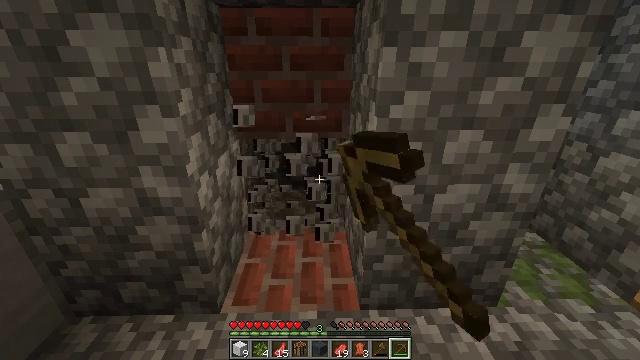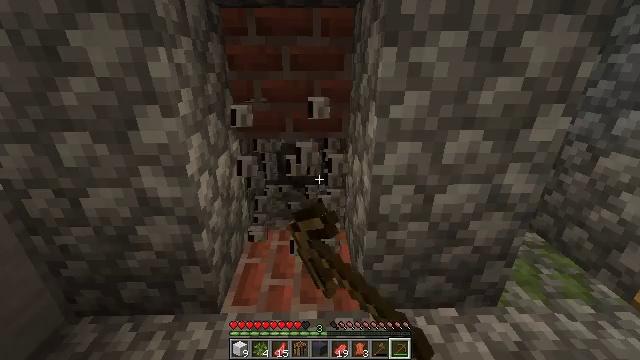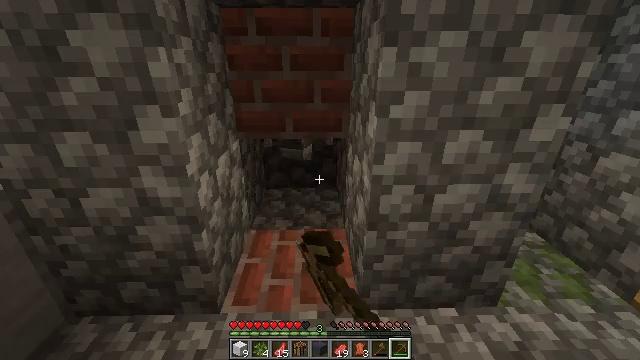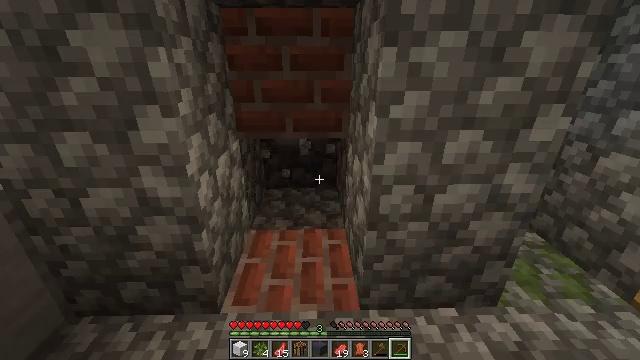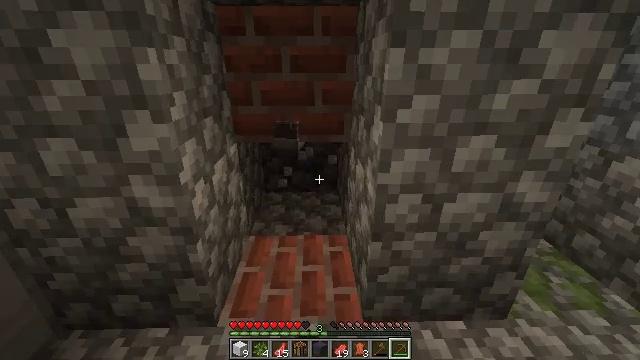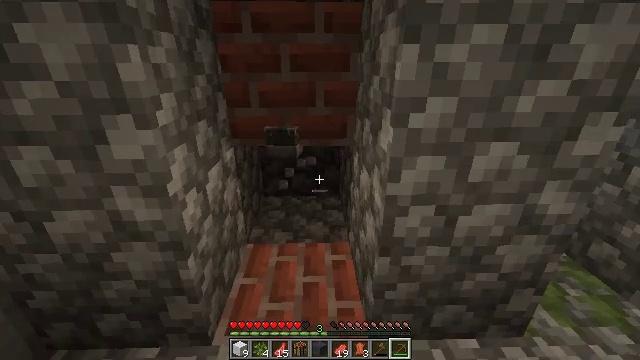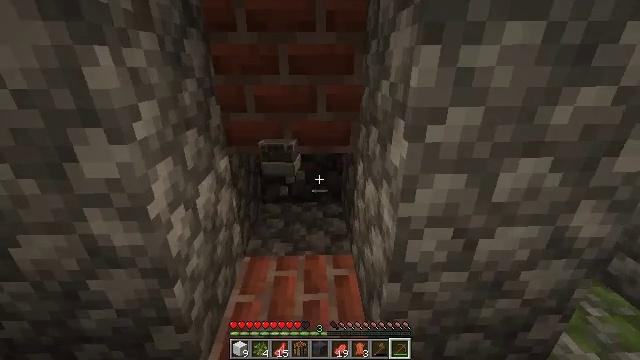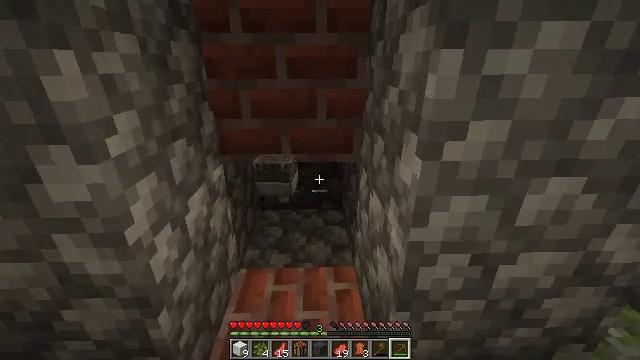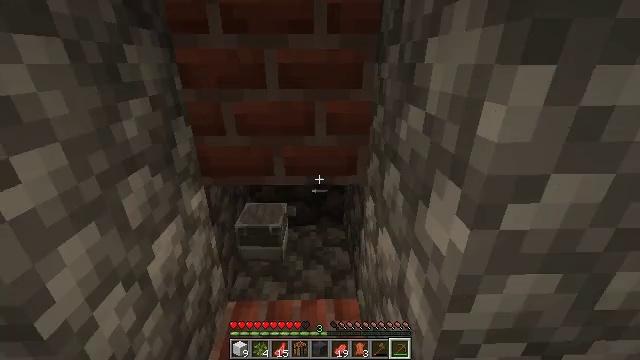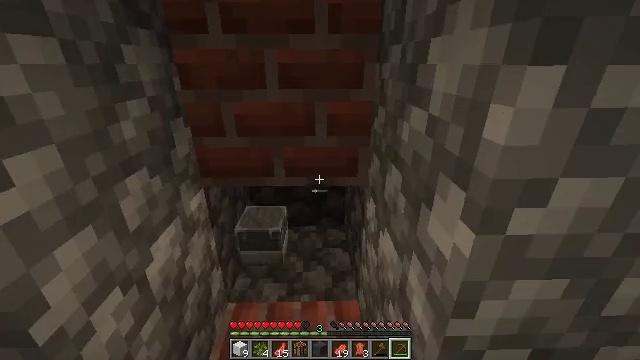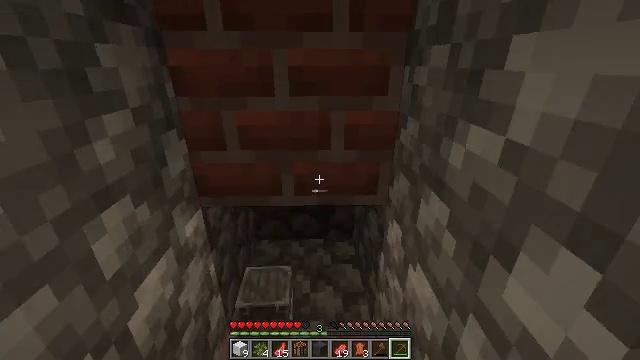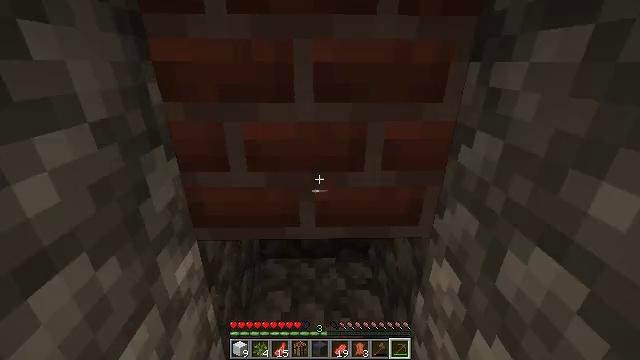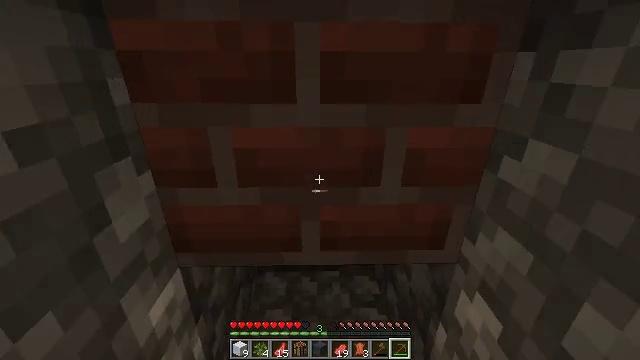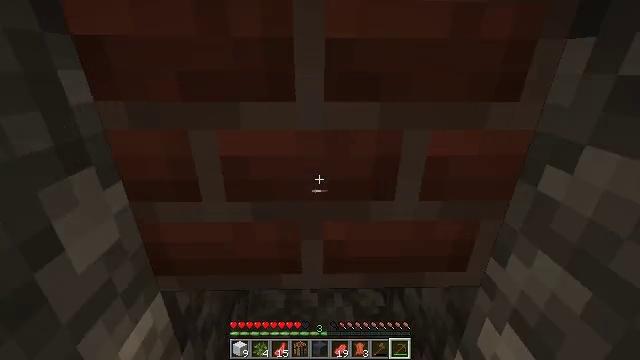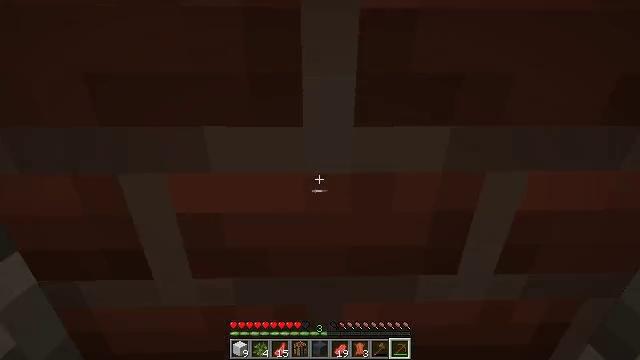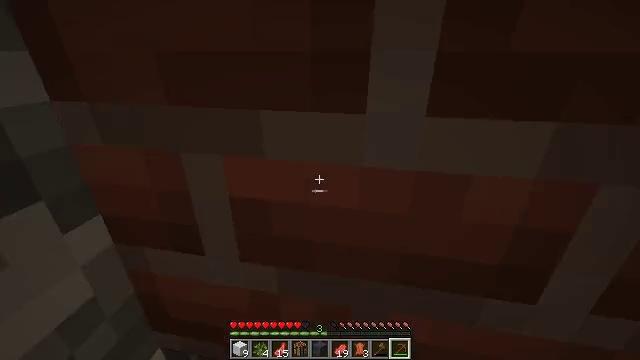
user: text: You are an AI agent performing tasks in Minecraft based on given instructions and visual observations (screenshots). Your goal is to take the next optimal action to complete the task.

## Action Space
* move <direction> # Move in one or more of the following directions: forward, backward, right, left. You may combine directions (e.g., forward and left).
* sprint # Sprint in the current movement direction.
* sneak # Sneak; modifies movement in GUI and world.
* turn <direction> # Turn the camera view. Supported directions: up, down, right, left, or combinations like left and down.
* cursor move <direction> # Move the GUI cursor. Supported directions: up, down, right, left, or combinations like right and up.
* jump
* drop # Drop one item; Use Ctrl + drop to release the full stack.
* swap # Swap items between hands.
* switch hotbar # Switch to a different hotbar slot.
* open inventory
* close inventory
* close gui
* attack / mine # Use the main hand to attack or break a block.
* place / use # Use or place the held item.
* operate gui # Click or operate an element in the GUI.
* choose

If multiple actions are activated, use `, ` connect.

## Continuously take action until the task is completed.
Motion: motion action
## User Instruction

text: Pick up the white bed by breaking it.
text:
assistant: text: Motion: attack / mine
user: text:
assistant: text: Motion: attack / mine
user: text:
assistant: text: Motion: attack / mine
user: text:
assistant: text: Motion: move forward, attack / mine
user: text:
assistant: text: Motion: move forward
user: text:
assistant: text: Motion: move forward
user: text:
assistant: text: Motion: move forward
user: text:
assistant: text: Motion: move forward
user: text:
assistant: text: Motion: move forward and move left
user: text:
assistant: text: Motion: move forward and move left
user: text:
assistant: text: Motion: move forward
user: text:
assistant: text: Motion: move forward
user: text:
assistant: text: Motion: move forward
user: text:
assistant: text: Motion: move forward
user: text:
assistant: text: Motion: turn left and down
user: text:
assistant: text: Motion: turn left and down
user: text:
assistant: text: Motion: turn left
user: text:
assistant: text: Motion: turn left
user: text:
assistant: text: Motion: turn left
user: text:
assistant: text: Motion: no_op
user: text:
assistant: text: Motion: no_op
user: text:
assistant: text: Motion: move forward
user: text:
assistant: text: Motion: move forward, turn right
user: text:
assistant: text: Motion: move forward, turn right
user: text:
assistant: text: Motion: move forward
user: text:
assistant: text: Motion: move forward, turn left
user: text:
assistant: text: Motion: move forward, turn left and up
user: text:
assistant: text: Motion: move forward, turn left and up
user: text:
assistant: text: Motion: move forward, turn left and up
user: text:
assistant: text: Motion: move forward, turn left and up